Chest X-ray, PA view. Patient: 63 years old, sex M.
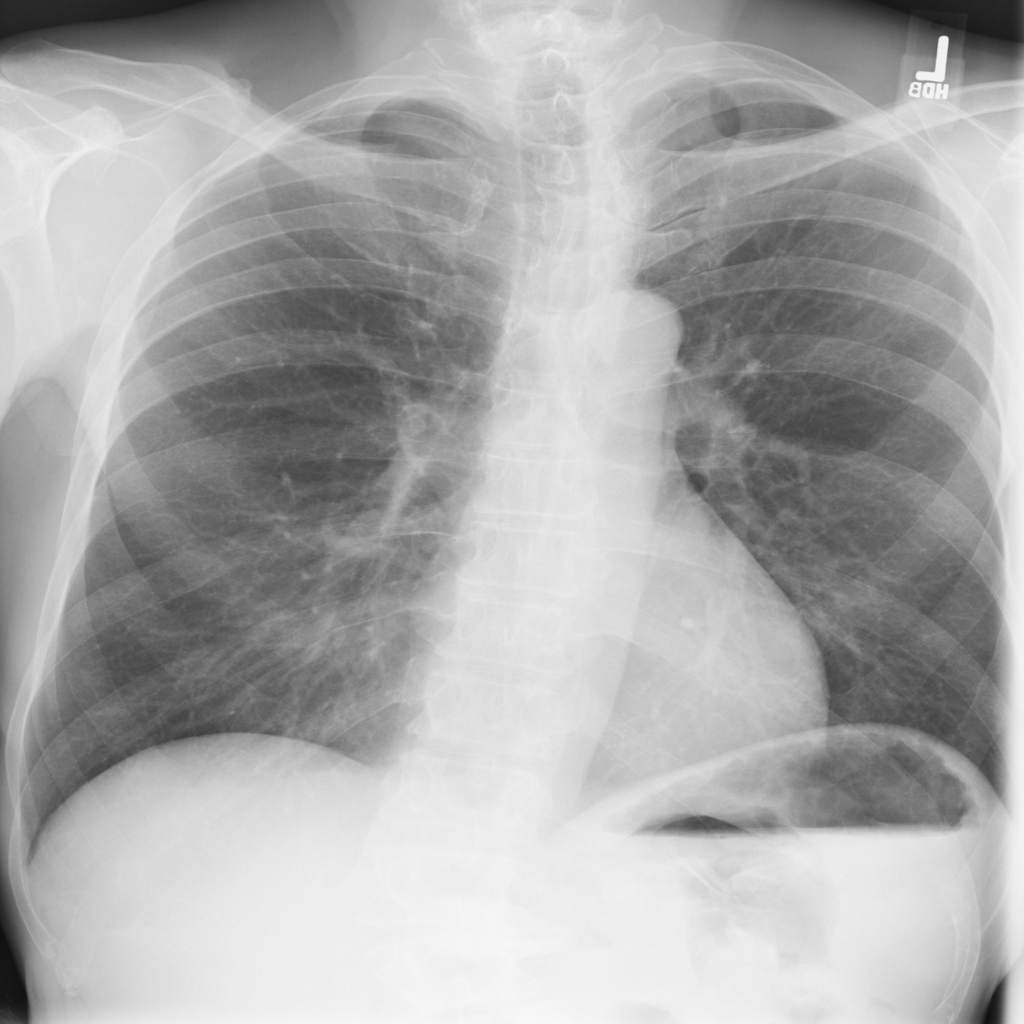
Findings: No Finding